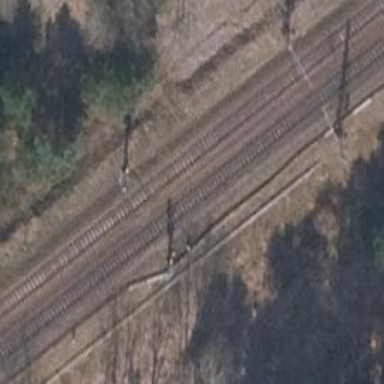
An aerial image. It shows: Railway signal.